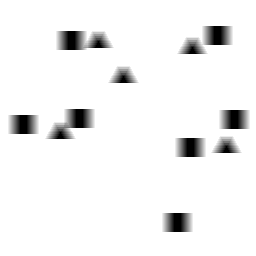
Squares: 7
Triangles: 5
Stars: 0
Total shapes: 12